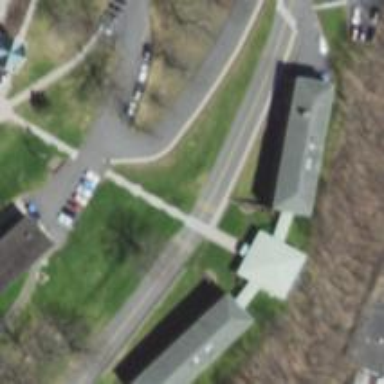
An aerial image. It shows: Dormitory building.